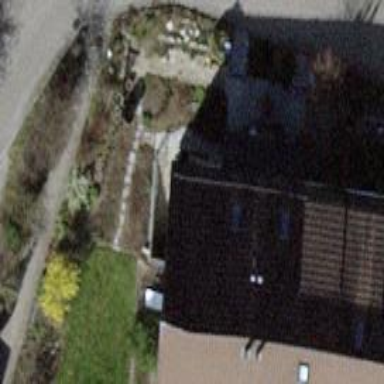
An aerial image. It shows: Terrace building.